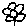
Label: flower